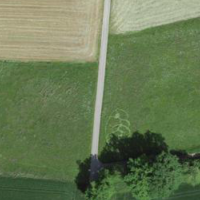
EUNIS habitat code: 52
Species observed at this site:
Buteo buteo
Centaurea scabiosa